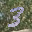
Label: 3